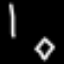
Label: diamond